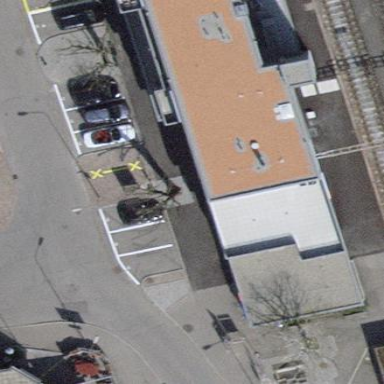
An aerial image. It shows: Train station building.